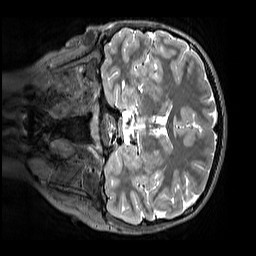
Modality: T2w
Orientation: coronal
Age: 11
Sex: male
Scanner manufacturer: siemens
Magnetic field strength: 3 T
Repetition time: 3.2 s
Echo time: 0.408 s